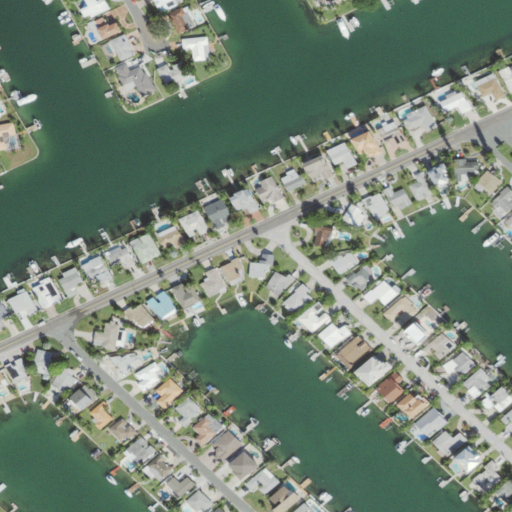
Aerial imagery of island in Florida named Isle of Palms containing medium intensity development, open water, high intensity development, low intensity development, and barren land